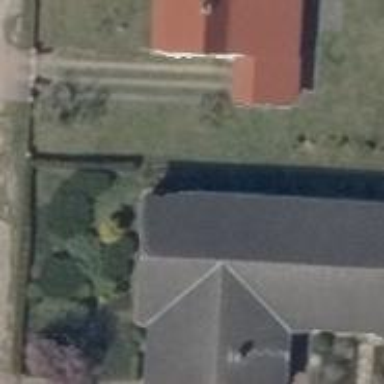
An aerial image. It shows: Kingdom hall which is place of worship.